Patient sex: M
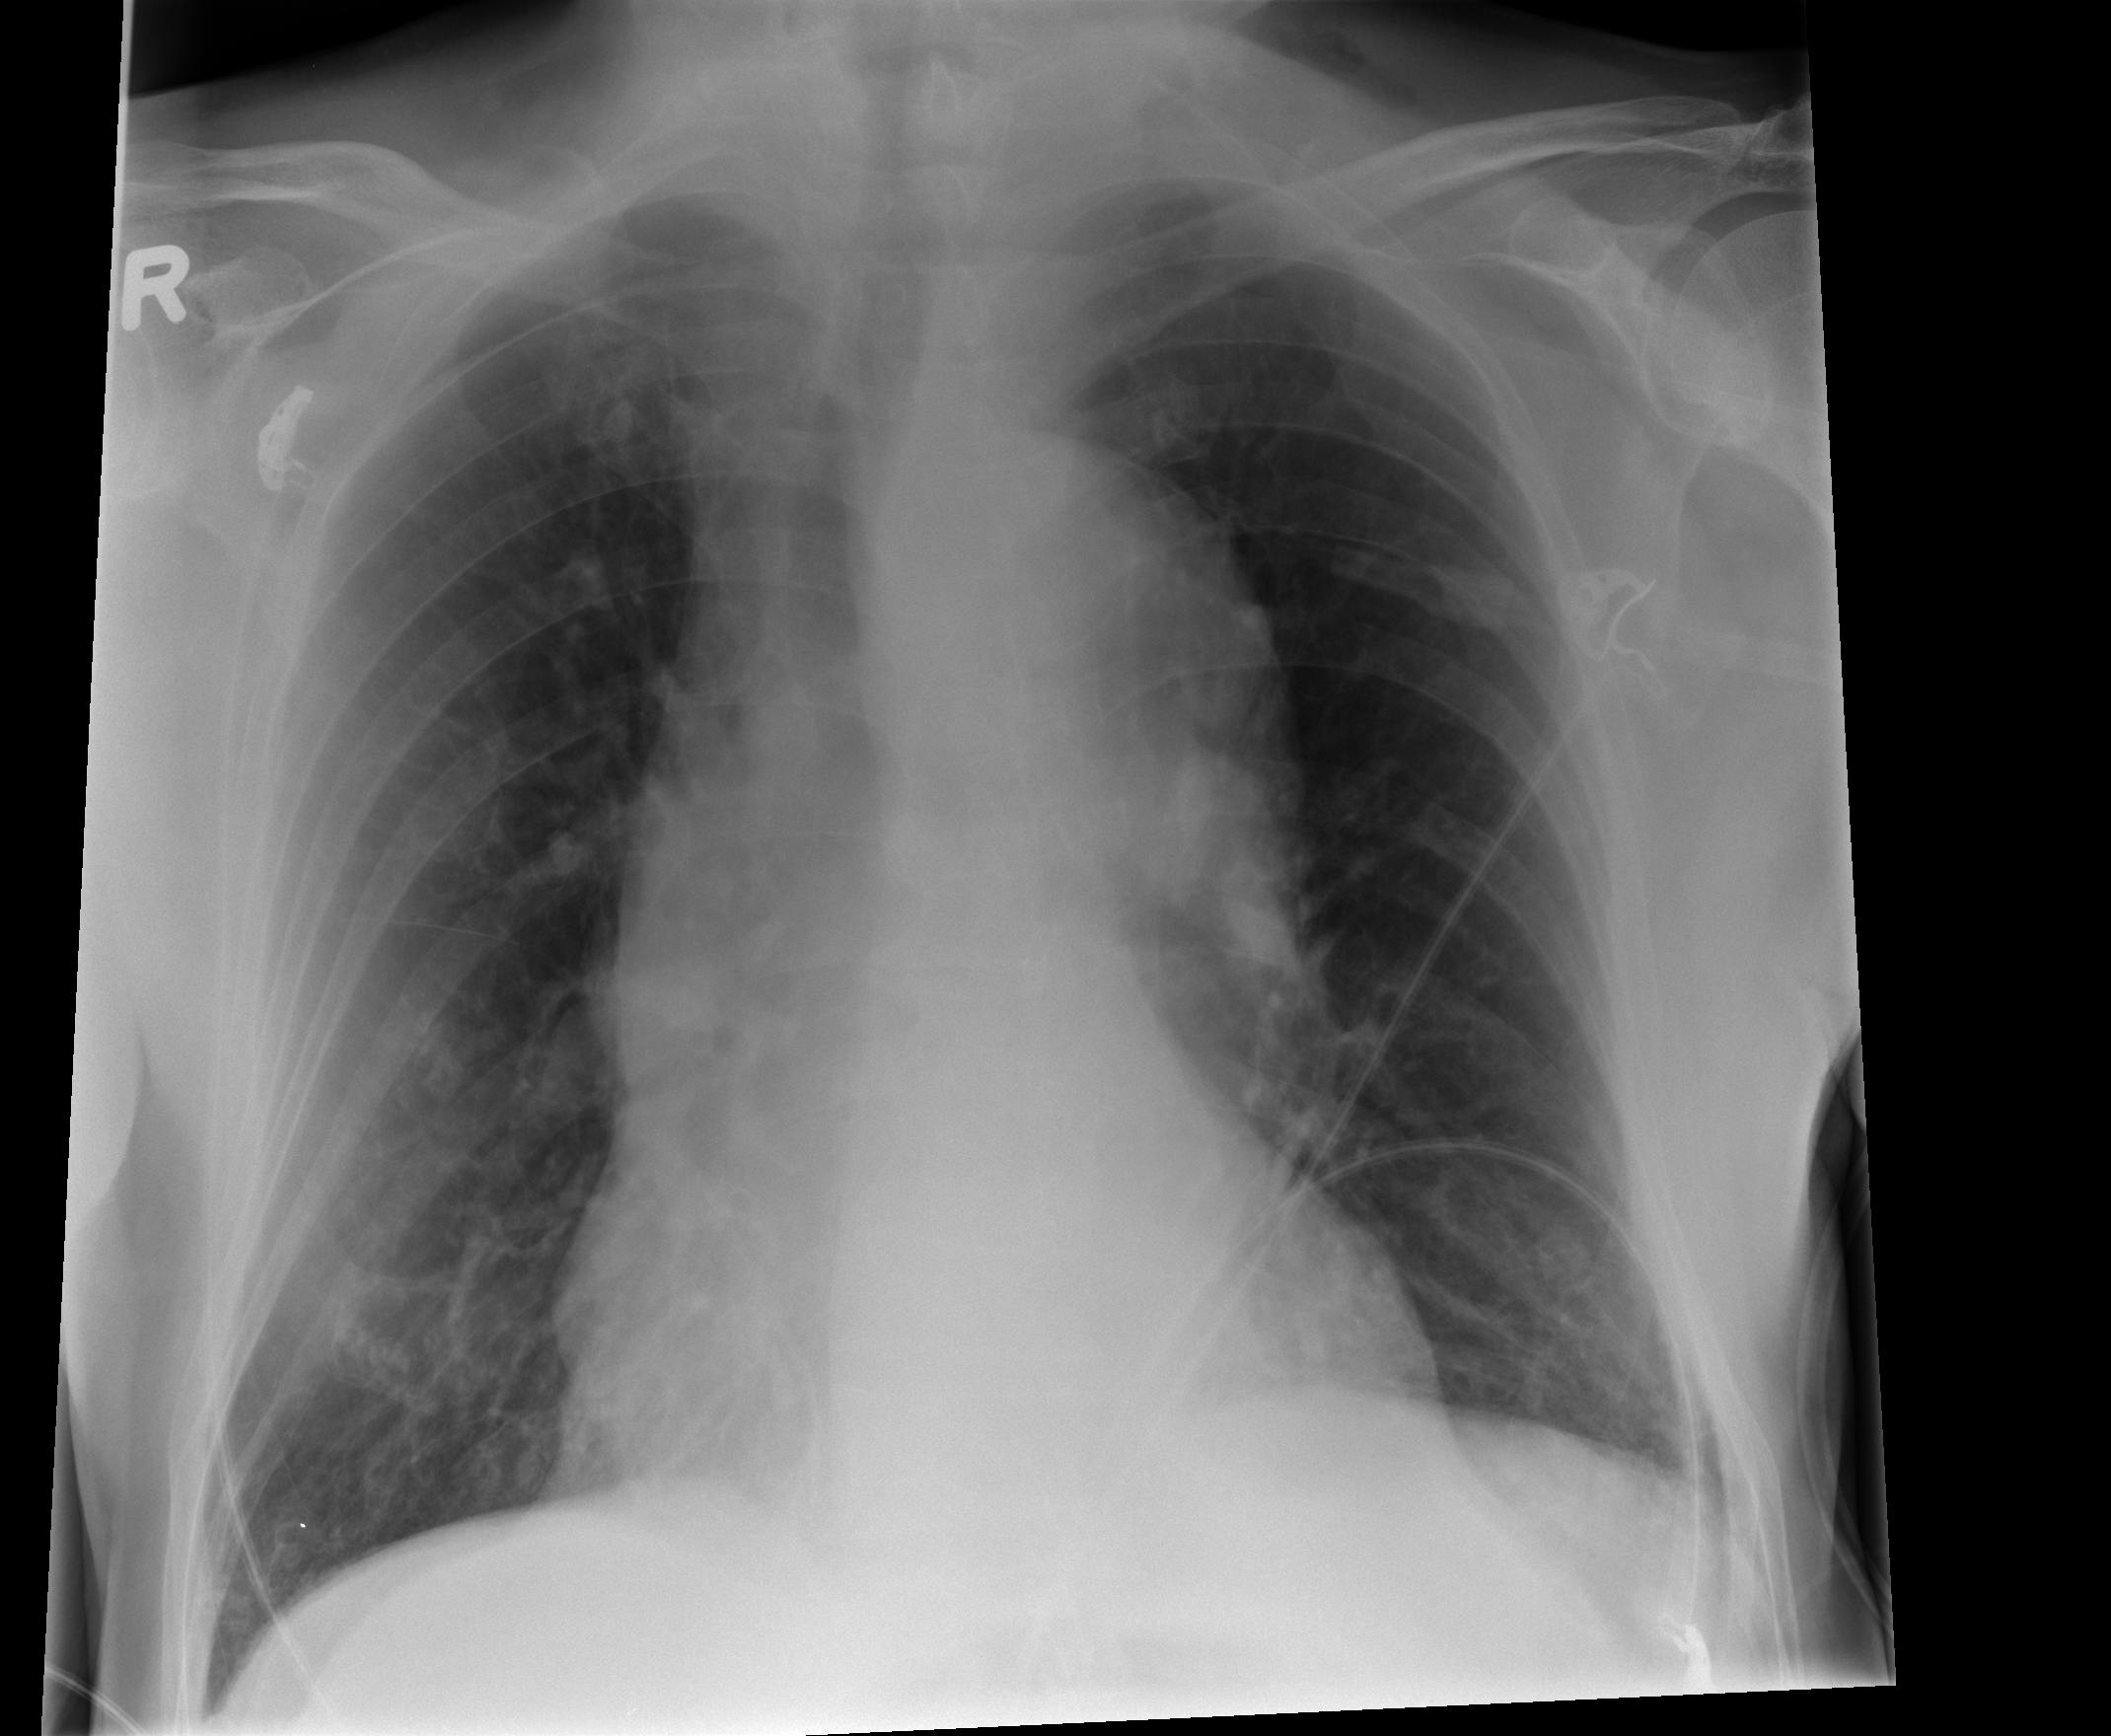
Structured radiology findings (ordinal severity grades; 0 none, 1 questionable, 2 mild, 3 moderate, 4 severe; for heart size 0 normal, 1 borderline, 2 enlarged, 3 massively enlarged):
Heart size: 1
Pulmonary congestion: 0
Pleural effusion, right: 0
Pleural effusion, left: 0
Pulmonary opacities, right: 0
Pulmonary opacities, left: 0
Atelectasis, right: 0
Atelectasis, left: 2